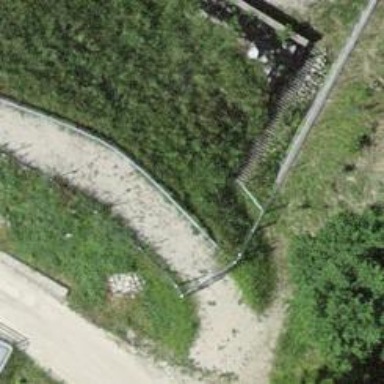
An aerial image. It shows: Concrete steps.